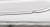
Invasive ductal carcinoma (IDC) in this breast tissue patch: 0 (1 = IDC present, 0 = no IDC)